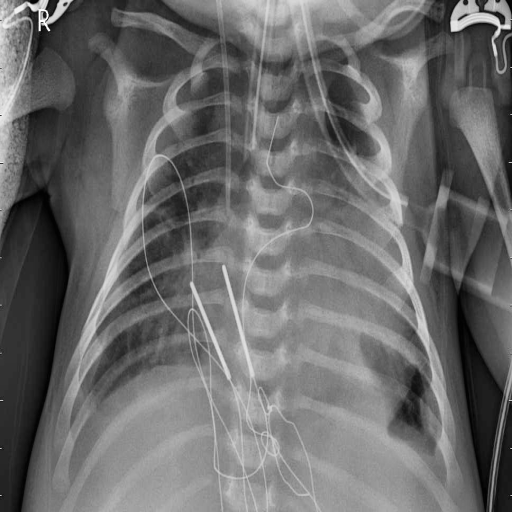
Finding: PNEUMONIA